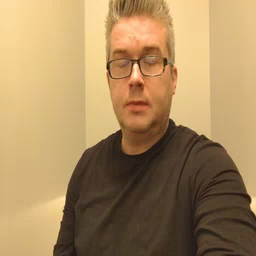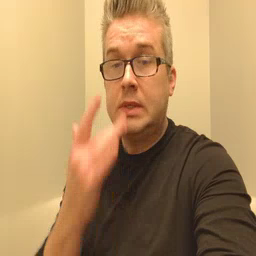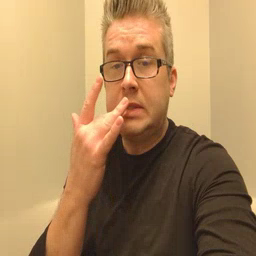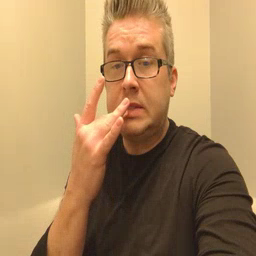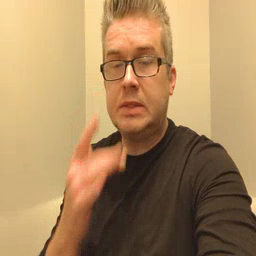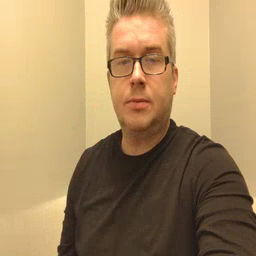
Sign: taste